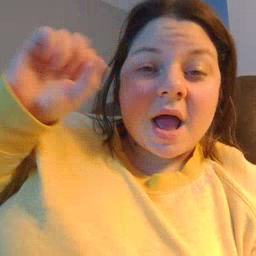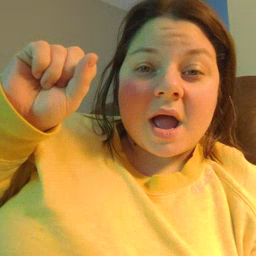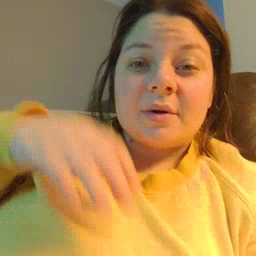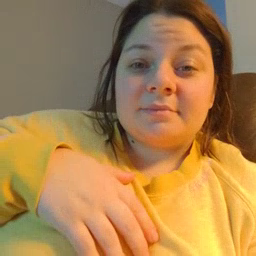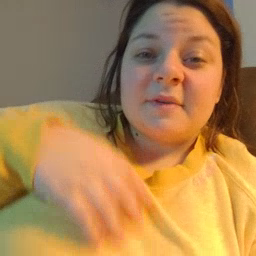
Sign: loud